Question: The font I want to use doesn't have all the symbols I need. Is it possible to have matplotlib use a different font if a symbol is missing?
Here is a minimal example:
'''
import matplotlib.pyplot as plt
fig = plt.figure()
plt.axis([0, 8, 0, 6])
t = u'abcde♥️'
plt.text(4.5, 4, 'DejaVu Sans:', horizontalalignment='right')
plt.text(5, 4, t, {'family':'DejaVu Sans'})
plt.text(4.5, 3, 'Noto Sans:', horizontalalignment='right')
plt.text(5, 3, t, {'family':'Noto Sans'})
plt.text(4.5, 2, 'Noto Sans Symbols2:', horizontalalignment='right')
plt.text(5, 2, t, {'family':'Noto Sans Symbols2'})
plt.show()
'''
And the output:

Noto Sans is missing the heart symbol while Noto Sans Symbols2 is missing the letters. I'm trying to get something like the DejaVu Sans example but with letters from Noto Sans and the heart from Noto Sans Symbols2.
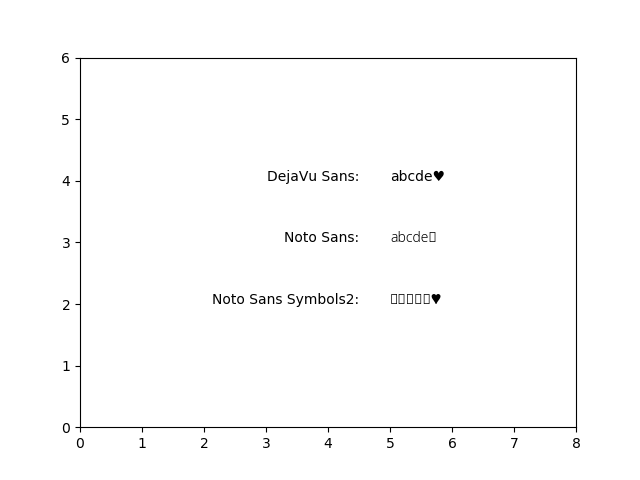
Answer: Update in 2022: As of matplotlib 3.6, <URL> is now supported.
'''
plt.text(1, 1, u'abcde♥️', family=['Noto Sans', 'Noto Sans Symbols2', 'DejaVu Sans'])
'''
---
Here's my thinking:
Create a function taking 'x' - the starting 'x' position, 'y' - the 'y' position, 'text' - the text to draw, and 'fallbackList' - a list of fonts, ordered like 'font-family' in CSS.
1. When rendering the text, use fontTools.ttLib.TTFont to check if a certain character is contained within the primary font (fallbackList[0]), by parsing the font table, looping through it, and checking if the given character is inside the map (see this question).
2. If the result of step 1 is False (i.e it's not contained within the font pack), go through fallbackList, repeating step 1, until you find a font that does contain it. If you find a character with no font containing it, just use the first font. We'll call this font we just found foundFont.
3. Draw that character with textpath.TextPath((xPosNow, y) ...stuff... prop=foundFont).getextents() (matplotlib > 1.0.0). This draws that character, but also gets the bounding box of the text, from which you can extract the width (see this question). Do xPosNow += textWidth, where textWidth is extracted from getextents().
This would essentially keep a tally of the total distance from the origin (by adding together the width of each bit of text you add), and then when you need to add another bit of text in a different font, simply set the x value to be this tally + a little bit for kerning, and this way, you can just work out where you want each character to go (but do each character separately).
Here's a code example:
'''
import matplotlib.pyplot as plt
from matplotlib.textpath import TextPath
from fontTools.ttLib import TTFont
fig = plt.figure()
plt.axis([0, 8, 0, 6])
t = u'abcde♥️'
plt.text(4.5, 4, 'DejaVu Sans:', horizontalalignment='right')
plt.text(5, 4, t, {'family':'DejaVu Sans'})
plt.text(4.5, 3, 'Noto Sans:', horizontalalignment='right')
plt.text(5, 3, t, {'family':'Noto Sans'})
plt.text(4.5, 2, 'Noto Sans Symbols2:', horizontalalignment='right')
plt.text(5, 2, t, {'family':'Noto Sans Symbols2'})
def doesContain(fontPath, unicode_char): # Helper function, the only issue being it takes font paths instead of names
font = TTFont(fontPath) # Use helper library to go through all characters
for cmap in font['cmap'].tables:
if cmap.isUnicode():
if ord(unicode_char) in cmap.cmap: # If the character table contains our character return True
return True
# Otherwise, return False.
return False
def renderText(x, y, text, fontSize, fallback_list, spacingSize):
xPosNow = x
for char in text: # For each character...
fontId = 0
while not doesContain(fallback_list[fontId]['path'], char): # find a font that works
if fontId < len(fallback_list) - 1:
fontId += 1
else: # Or just go with the first font, if nothing seems to match
fontId = 0
break
print(fontId)
t = plt.text(xPosNow, y, char, {'family':fallback_list[fontId]['name']})
r = fig.canvas.get_renderer()
xPosNow += t.get_window_extent(renderer=r).width/100 + spacingSize
'''
We call it with:
'''
renderText(3, 5, t, 9, [
{
'path': 'C:\Users\User\Downloads\NotoSans-hinted\NotoSans-Regular.ttf', # Font path
'name': 'Noto Sans' # Font name
},
{
'path': 'C:\Users\User\Downloads\NotoSansSymbols2-unhinted\NotoSansSymbols2-Regular.ttf',
'name': 'Noto Sans Symbols2'
}
]
, 0.08) # The distance between the letters
plt.show()
'''
And the output is:
<URL>